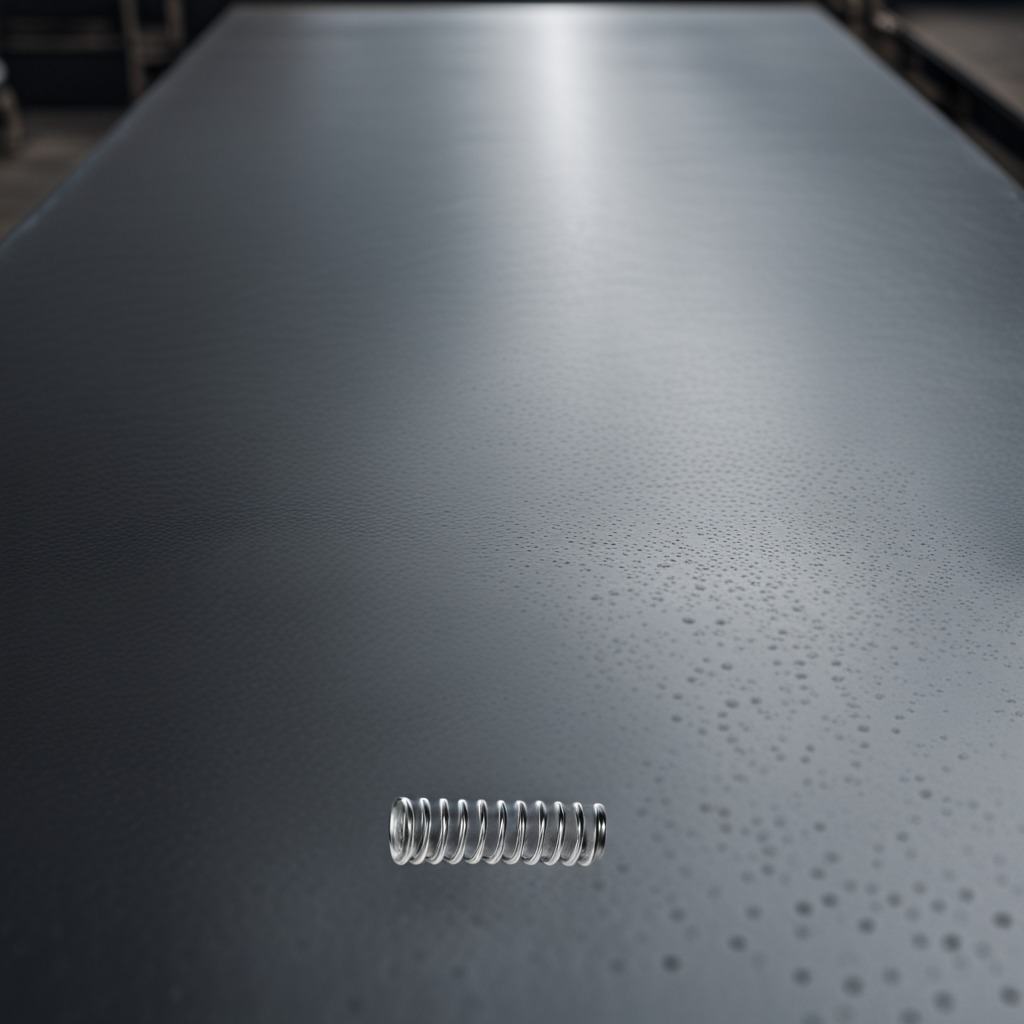
A coiled metal spring is lying on the cold steel table in a mining workshop.